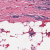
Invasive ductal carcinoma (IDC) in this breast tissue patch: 0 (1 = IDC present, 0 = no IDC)